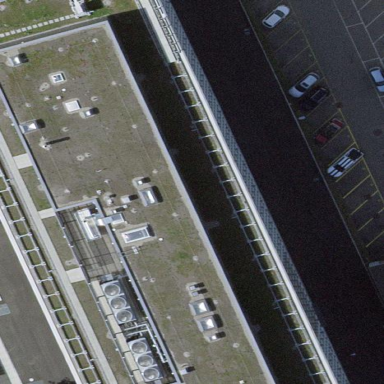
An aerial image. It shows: Office building with flat roof.